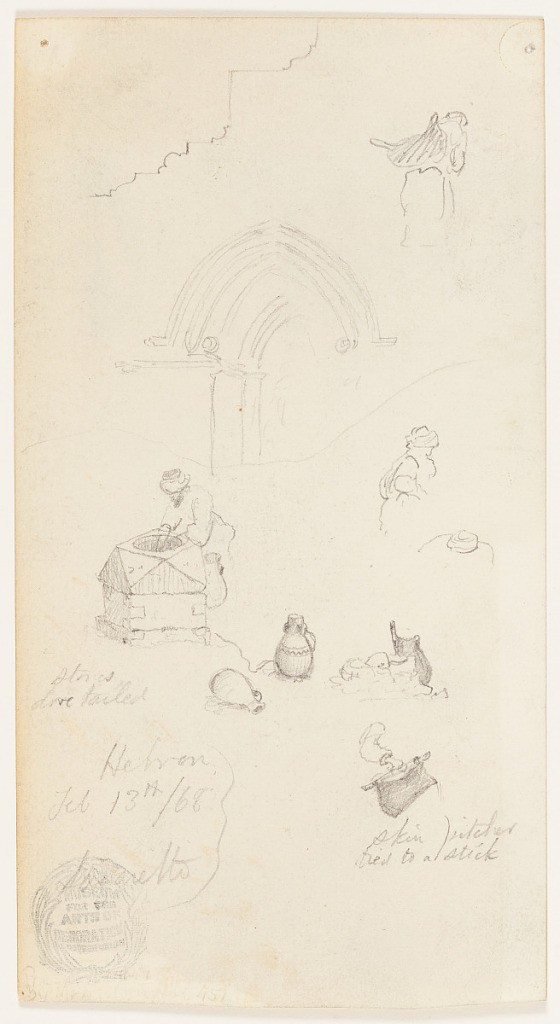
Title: Mixed Sketches with Archway and Figures, Hebron, Palestine
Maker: Frederic Edwin Church, American, 1826–1900
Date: February 13, 1868
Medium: Graphite on white wove paper; verso: graphite
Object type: Drawing
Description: Mixed studies around the lazaretto (or quarantine station) of Hebron, Palestine, showing a pointed archway at upper center, and individuals engaged in daily activities throughout. At center, a possible potter leans over his kiln, with two vases on the ground at right. Partial figure and miscellaneous sketches are visible along right margin, including an arm holding a skin water pitcher, a hat, and two unfinished figures.

Verso: Mixed studies around Hebron, Palestine, showing a landscape with an ocean view and foreground vegetation at left, a rectilinear stone Muslim tomb, viewed obliquely at upper right, and a shepherd wearing draped clothing and shown from behind at lower right.